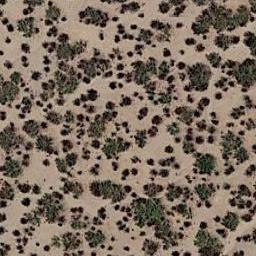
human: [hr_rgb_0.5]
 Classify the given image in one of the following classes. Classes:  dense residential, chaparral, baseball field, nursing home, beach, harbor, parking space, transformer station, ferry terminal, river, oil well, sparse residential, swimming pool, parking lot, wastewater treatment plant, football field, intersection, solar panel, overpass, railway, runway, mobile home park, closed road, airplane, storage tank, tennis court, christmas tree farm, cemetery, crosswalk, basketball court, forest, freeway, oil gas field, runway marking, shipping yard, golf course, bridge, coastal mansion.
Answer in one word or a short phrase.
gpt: chaparral